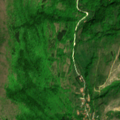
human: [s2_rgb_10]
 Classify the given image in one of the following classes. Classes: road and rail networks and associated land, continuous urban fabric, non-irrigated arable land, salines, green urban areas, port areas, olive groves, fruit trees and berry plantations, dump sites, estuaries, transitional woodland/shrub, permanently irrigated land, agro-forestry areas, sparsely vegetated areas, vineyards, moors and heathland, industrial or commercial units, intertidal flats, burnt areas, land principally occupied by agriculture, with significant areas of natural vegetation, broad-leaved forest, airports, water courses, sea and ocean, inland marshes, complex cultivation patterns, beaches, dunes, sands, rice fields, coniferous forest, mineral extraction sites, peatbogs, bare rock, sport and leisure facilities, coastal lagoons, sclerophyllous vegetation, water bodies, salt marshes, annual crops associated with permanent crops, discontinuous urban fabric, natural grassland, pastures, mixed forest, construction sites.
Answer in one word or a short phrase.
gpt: land principally occupied by agriculture, with significant areas of natural vegetation, broad-leaved forest, natural grassland, transitional woodland/shrub